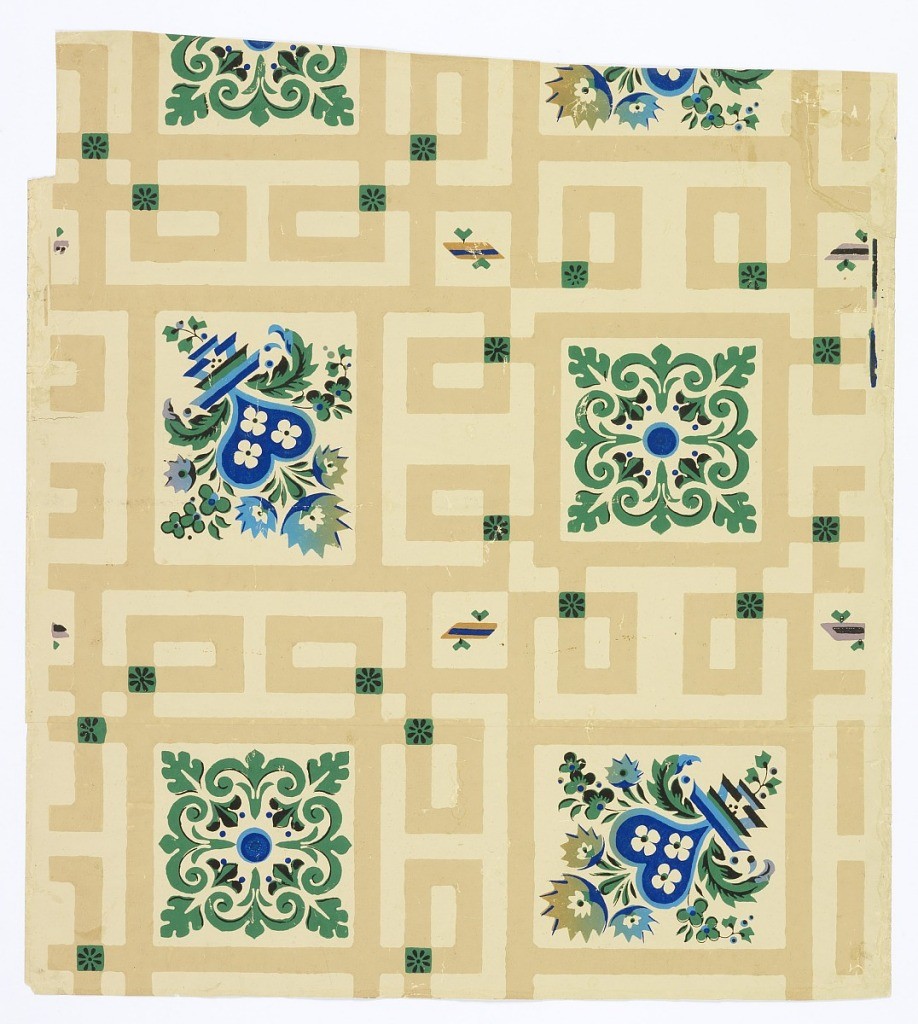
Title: Sidewall
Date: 1800–1835
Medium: Block-printed on handmade paper
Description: On cream ground, maze-like pattern in darker shade of beige with squares of foliate patterns printed in green and blue.